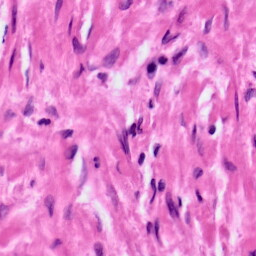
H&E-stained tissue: Ovarian